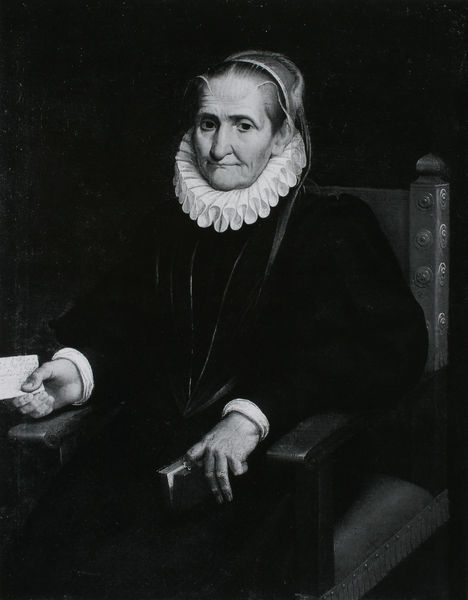
Titel: Selbstporträt
Künstler: Sofonisba Anguissola
Standort: Bern
Institution: Gottfried Keller-Stiftung
Schlagwörter: dunkel, gemälde, hand, körper, schatten, umhang, weiß, dreieck, menschen, ocker, sitzen, fenster, finger, frau, frisur, grau, haar, hell, hintergrund, holz, kleid, licht, mund, nase, paris, raum, schmuck, schwarz, stuhl, säulen, tisch, zeichnung, zimmer, blick, dame, gürtel, schleier, tuch, haube, alt, blond, mütze, wand, alte, arm, arme, augen, bibel, falten, gesicht, haarschmuck, halten, kleidung, kragen, mensch, ärmel, bild, bildnis, gilde, halskrause, holland, hände, innenraum, möbel, niederlande, portrait, porträt, einsam, auge, gold, haare, kutte, mantel, sessel, mutter, oper, person, haarreif, kinn, locke, locken, vornehm, stock, schrift, wellen, papier, armlehne, lehne, fassade, fassaden, kette, mauer, schlucht, haarband, kuppel, lehnen, thron, polster, kopftuch, zeigefinger, ernst, streng, aufrecht, stuhllehne, glänzen, couch, rüsche, rüschen, schoß, nieten, foto, fotografie, straßen, wände, greis, buch, zettel, kloster, druck, schwarzweiss, seite, scharz, nonne, straßenschlucht, kopie, kathedrale, tracht, karte, lesezeichen, mauern, brief, schreiben, leder, verkehr, armlehnstuhl, flämisch, kröse, herrscherin, königin, greisin, schriftstück, polsterstuhl, schatulle, alte frau, oma, schtten, armstütze, großmutter, polstersessel, alat, gefältet, herrin, äbtissin, haarreifen, protestantin, atos, gebäudeschlucht, genietet, haltenglanz, lehle, lehnsessel, vorsitzende, vorstand, breif, arhaare, s tekragen